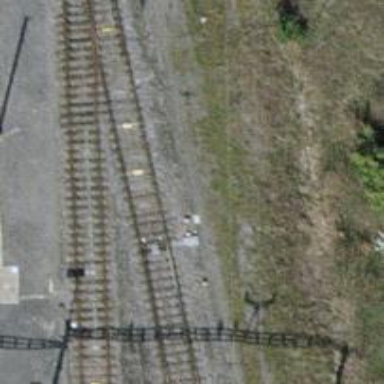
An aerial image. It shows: Railway switch.